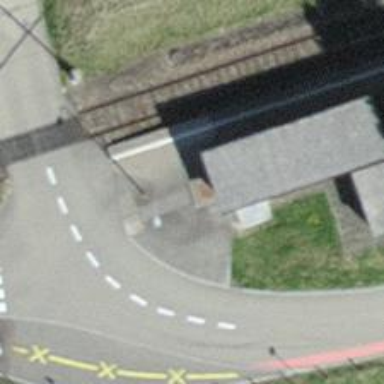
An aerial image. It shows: Railway halt.